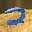
Label: 2